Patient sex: M
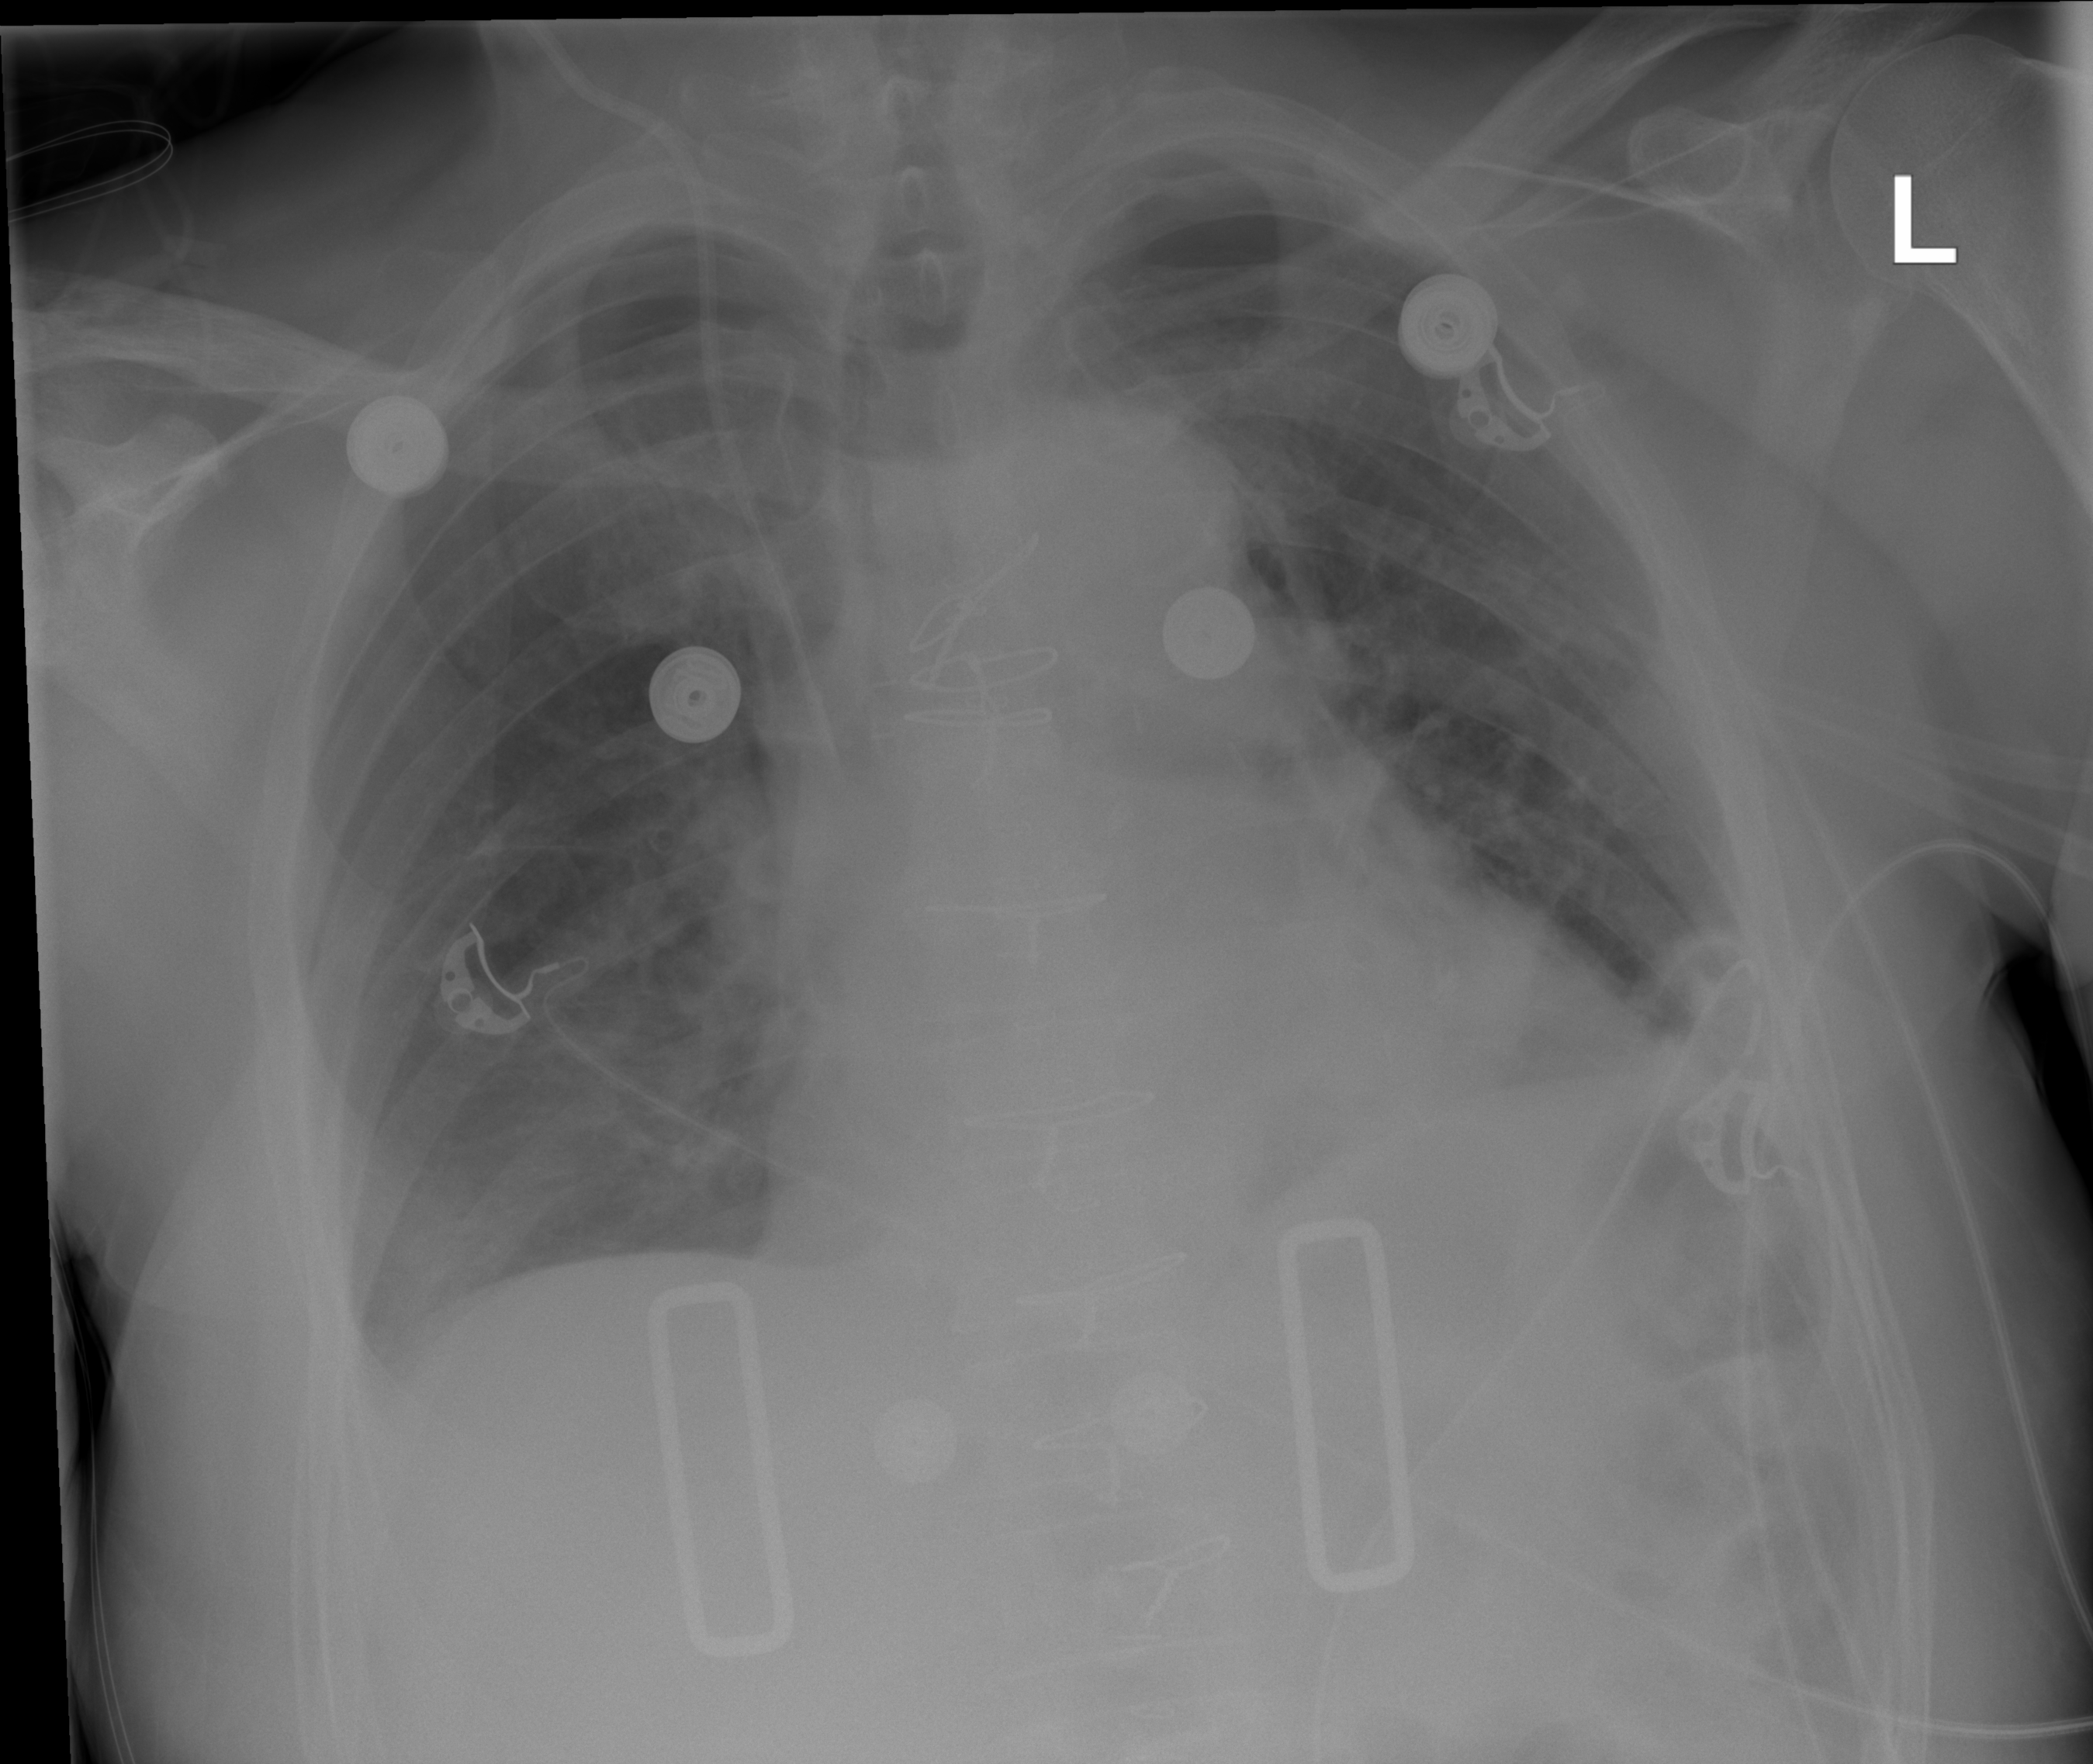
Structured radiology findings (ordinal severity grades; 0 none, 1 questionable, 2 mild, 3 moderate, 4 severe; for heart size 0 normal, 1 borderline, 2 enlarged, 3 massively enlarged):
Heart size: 0
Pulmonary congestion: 0
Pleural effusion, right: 1
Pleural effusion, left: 0
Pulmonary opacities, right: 1
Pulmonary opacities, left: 1
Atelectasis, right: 1
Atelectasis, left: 1